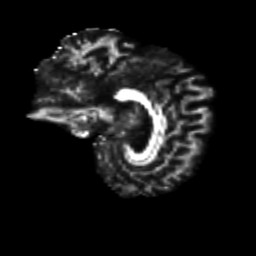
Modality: FA
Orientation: sagittal
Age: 56
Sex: male
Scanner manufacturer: siemens
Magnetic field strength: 3 T
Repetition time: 8.6 s
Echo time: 0.095 s